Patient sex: M
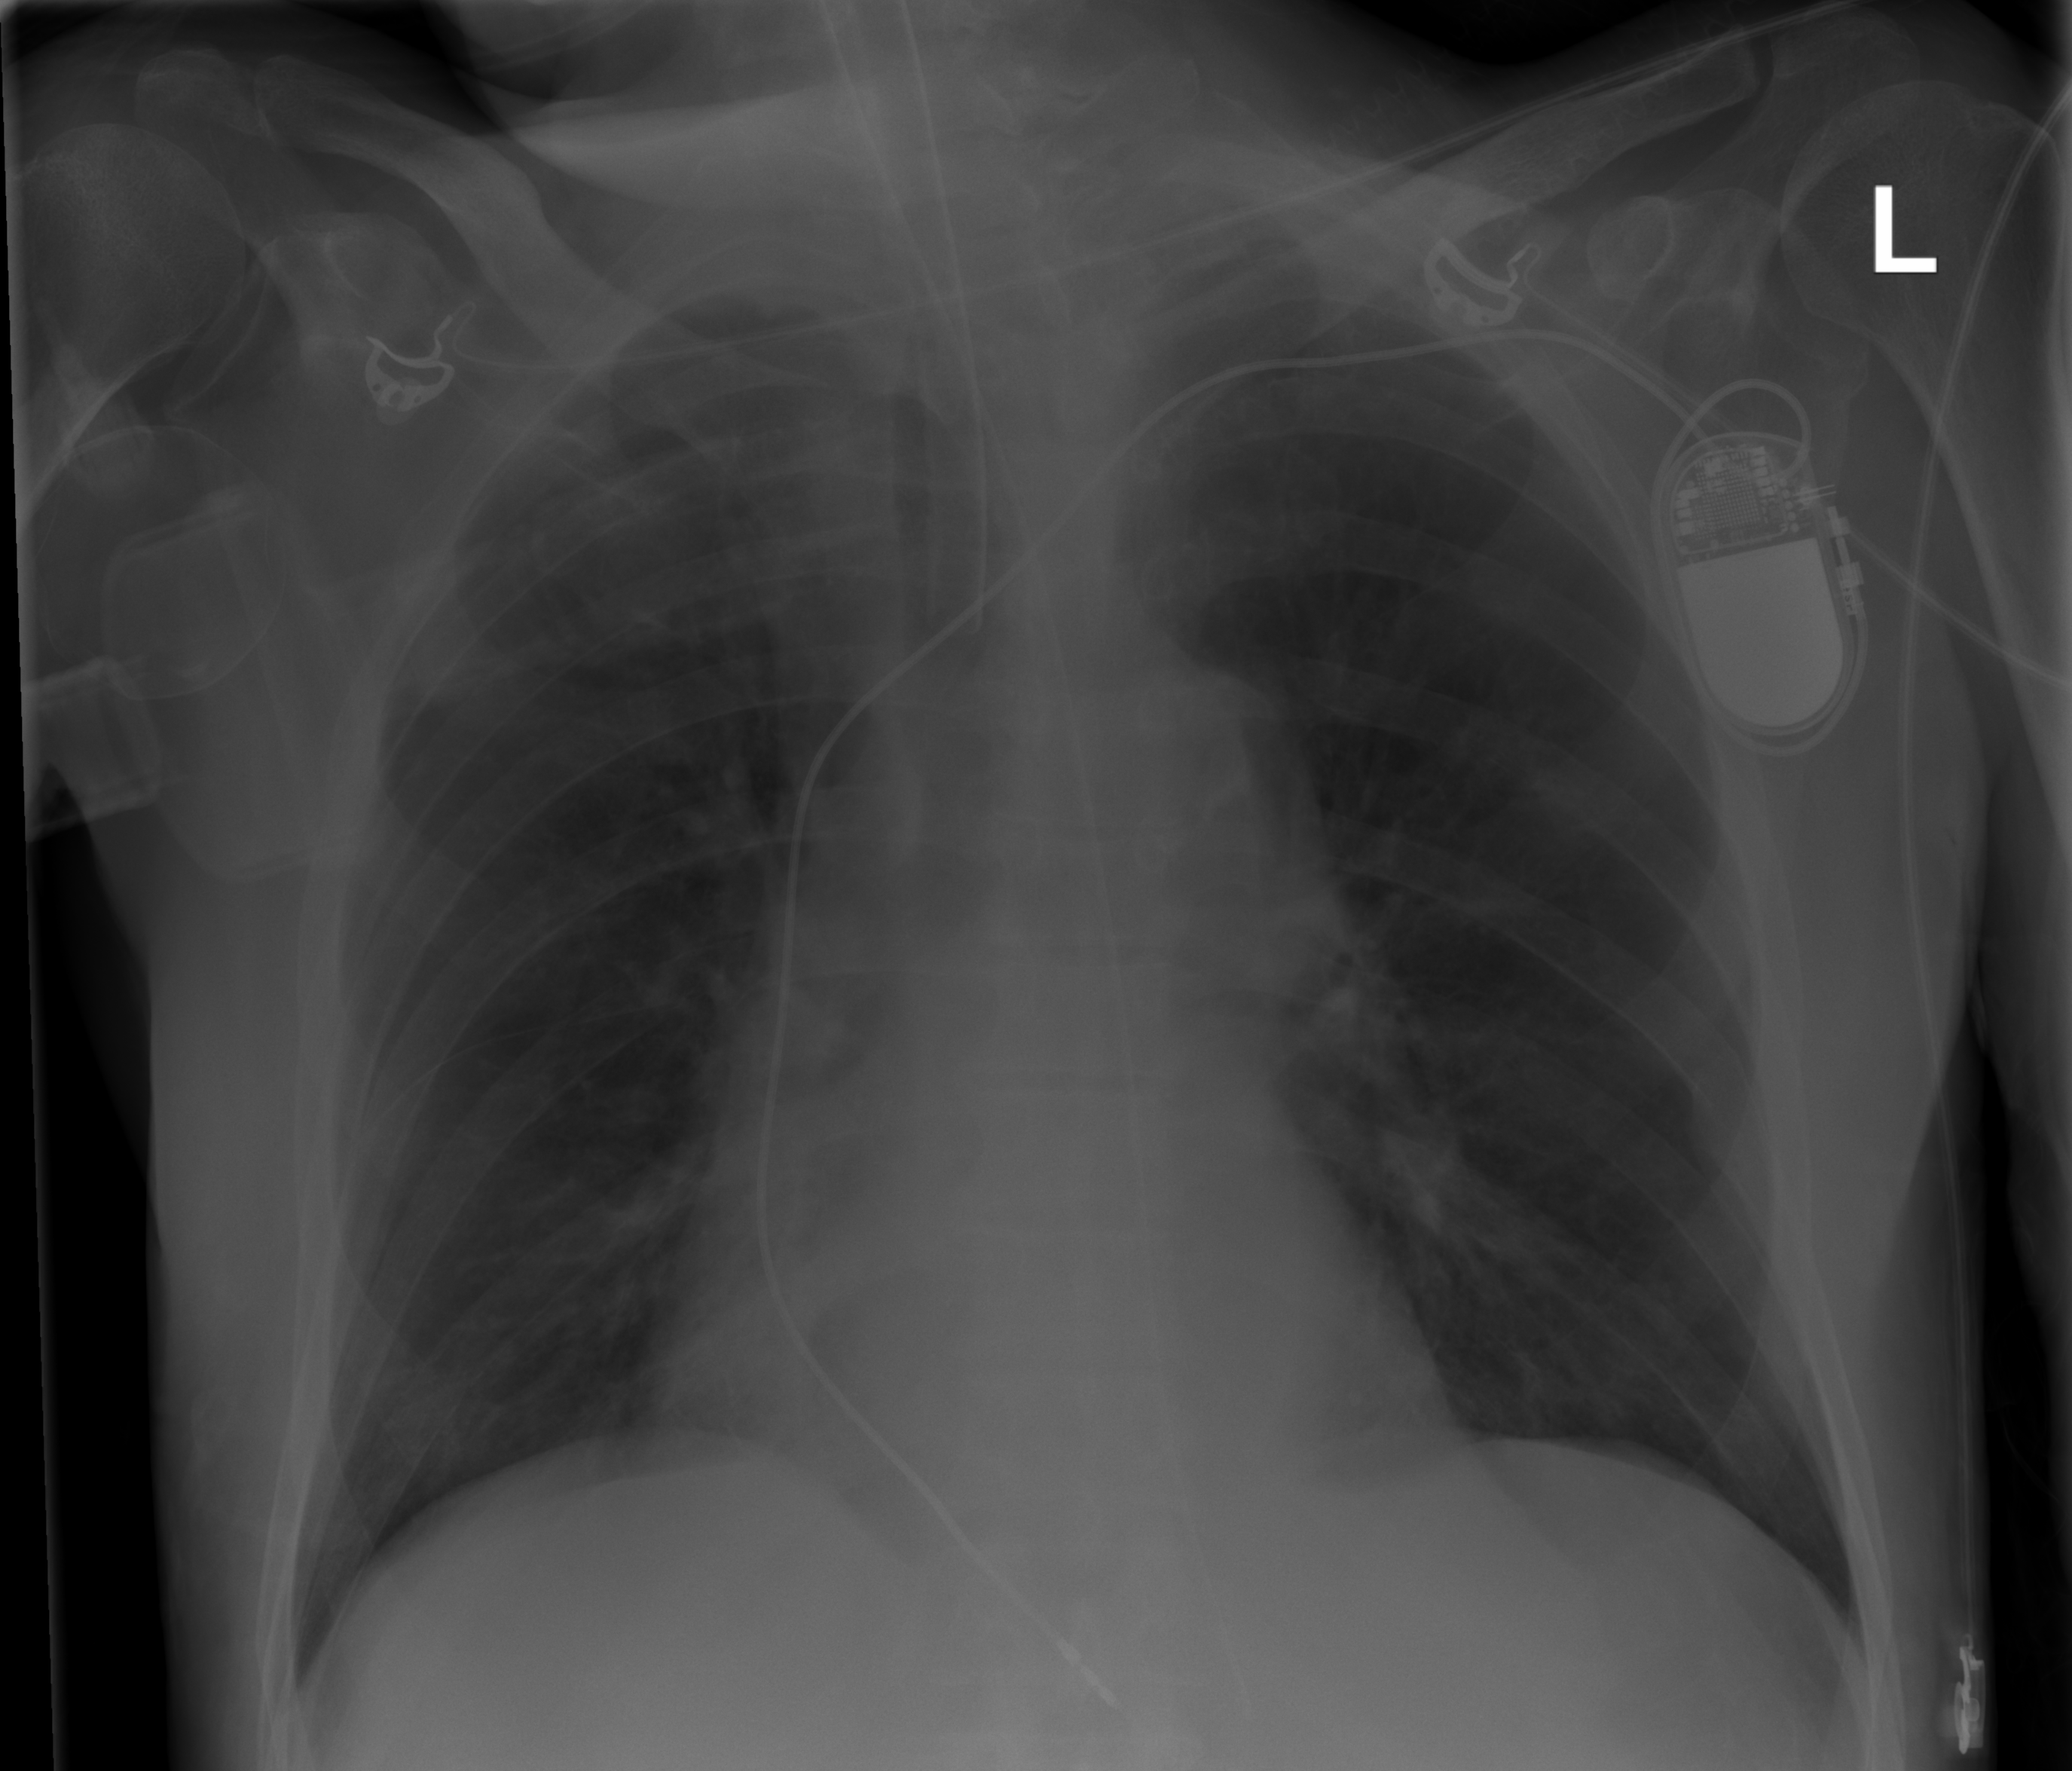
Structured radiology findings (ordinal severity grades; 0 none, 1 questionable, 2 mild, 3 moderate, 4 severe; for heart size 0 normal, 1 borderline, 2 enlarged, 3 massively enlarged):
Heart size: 0
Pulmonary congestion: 0
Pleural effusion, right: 0
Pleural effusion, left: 0
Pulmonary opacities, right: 0
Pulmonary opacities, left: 0
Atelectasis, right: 0
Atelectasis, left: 1